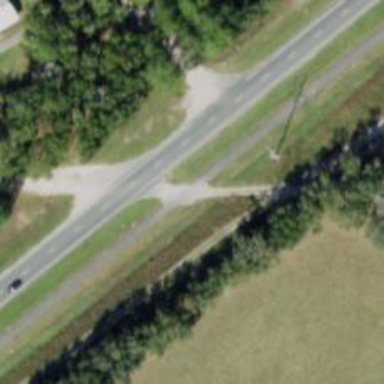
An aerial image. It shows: Unmarked road crossing.